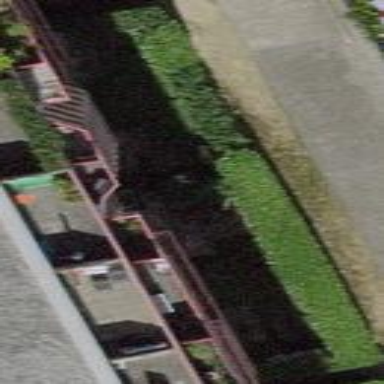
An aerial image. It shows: Garden enclosed by fence.